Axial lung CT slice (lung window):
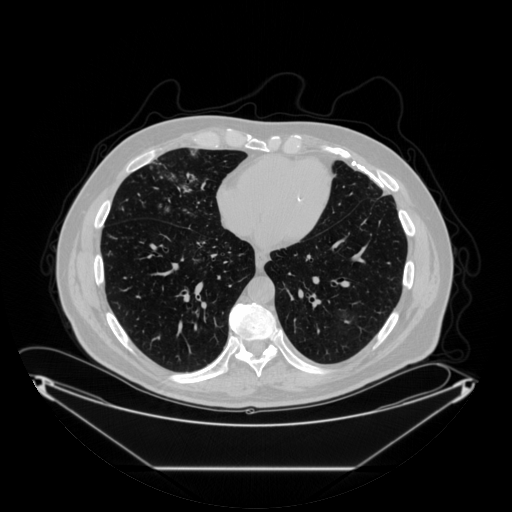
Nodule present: no